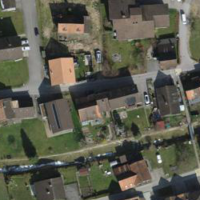
EUNIS habitat code: 55
Species observed at this site:
Convolvulus arvensis